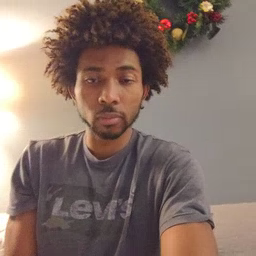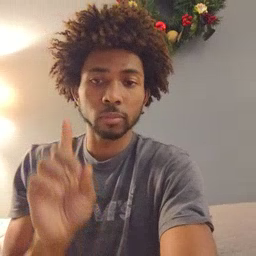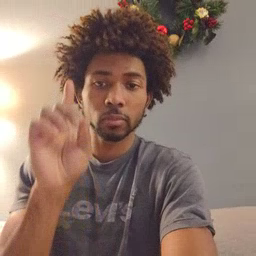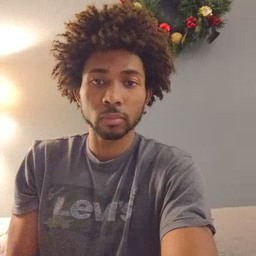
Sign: up